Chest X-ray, PA view. Patient: 46 years old, sex M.
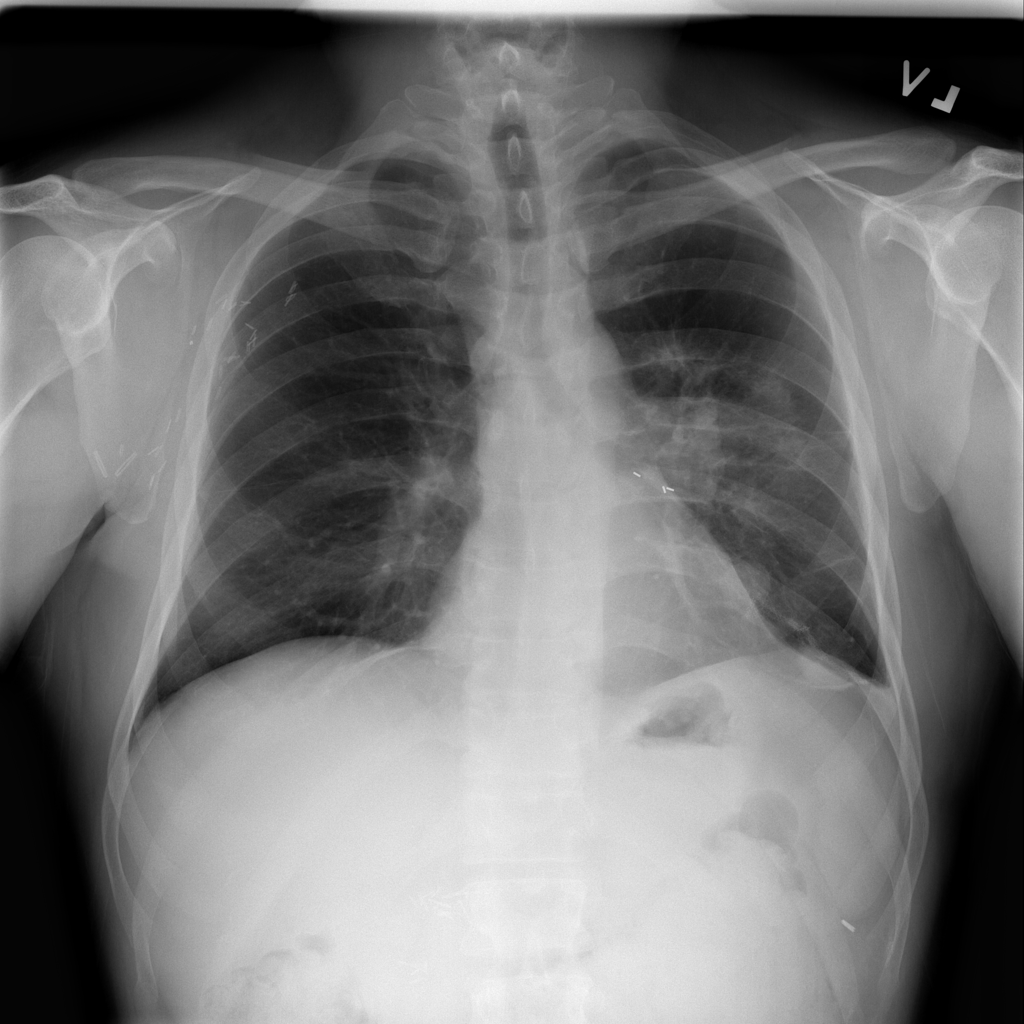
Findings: Infiltration, Mass